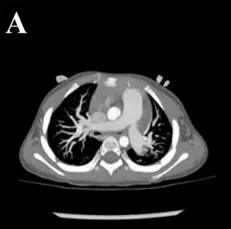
Pulmonary arterial hypertension of the patient. (A) The computerized tomography scan shows a dilated pulmonary artery.
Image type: radiology (ct)